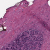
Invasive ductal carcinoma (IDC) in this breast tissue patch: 0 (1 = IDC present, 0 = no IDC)